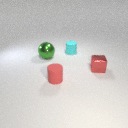
small red rubber cylinder in front of large green metal sphere